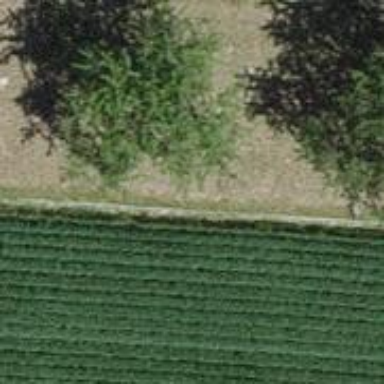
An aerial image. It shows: Agricultural area with deciduous broadleaved trees.